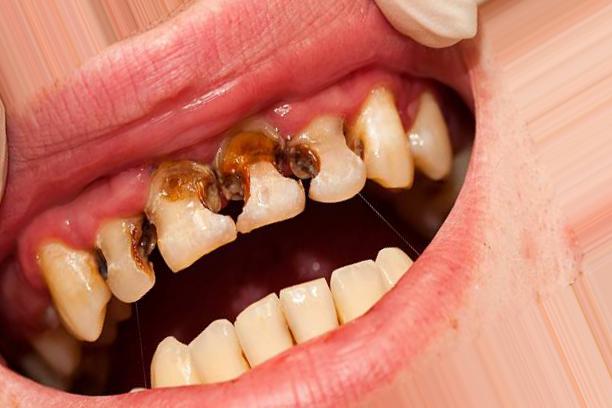
Condition: Caries